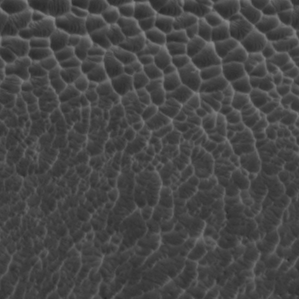
Label: non_frost